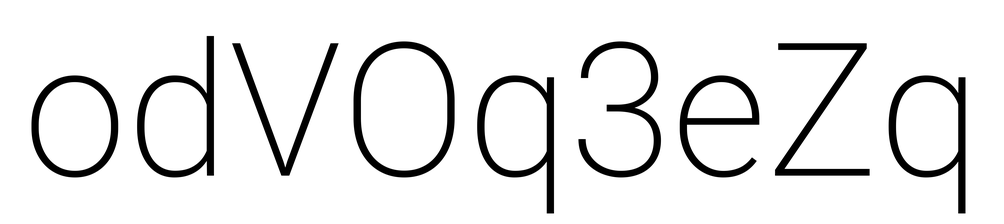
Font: Roboto_ExtraLight